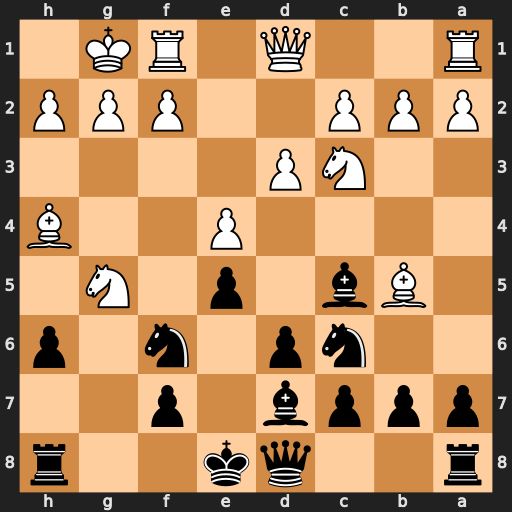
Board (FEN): r2qk2r/pppb1p2/2np1n1p/1Bb1p1N1/4P2B/2NP4/PPP2PPP/R2Q1RK1
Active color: b
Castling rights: kq
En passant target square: -
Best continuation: hxg5 Bxg5 Rg8